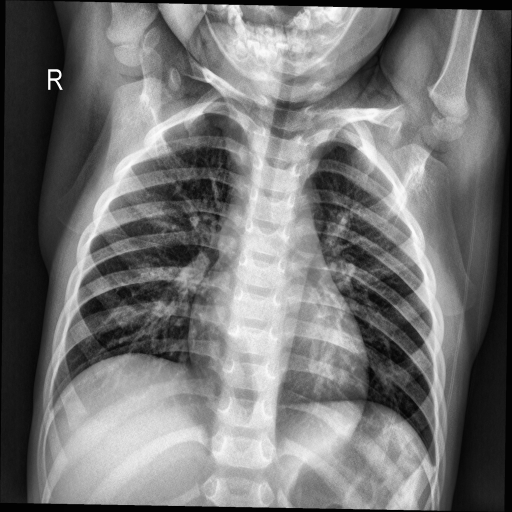
Finding: NORMAL